三年级 · 度量几何学
下图中, 甲的周长（）乙的周长, 甲的面积（ ）乙的面积。

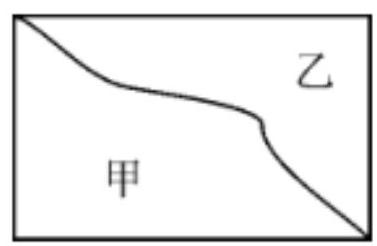
A. $>,<$
B. $<,>$
C. $=,>$
D. 无法比较, 无法比较
答案: C
解析: 解$\mathrm{C}$

【分析】观察上图可知, 长方形的对边相等, 中间曲线是甲、乙的公共边，所以甲、乙的周长相等;观察发现乙的面积比长方形面积一半要少, 甲的面积比长方形面积一半要多, 所以甲的面积大于乙的面积。

【详解】根据分析可知, 甲的周长等于乙的周长, 甲的面积大于乙的面积。

故答案为: $\mathrm{C}$

【点睛】正确地理解面积和周长的意义及长方形的特征是解答此题的关键。